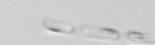
Label: Skeletonema